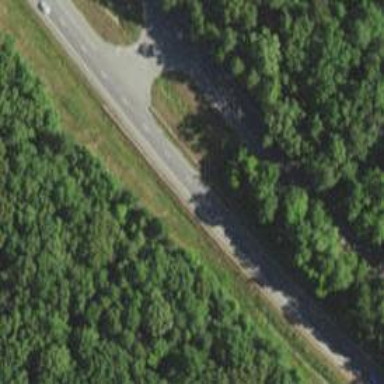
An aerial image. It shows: This image shows trunk highway that functions as expressway.